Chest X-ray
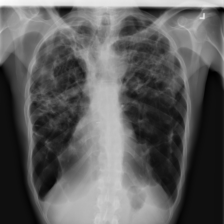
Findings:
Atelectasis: negative
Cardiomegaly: negative
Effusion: negative
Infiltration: negative
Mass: negative
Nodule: negative
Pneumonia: negative
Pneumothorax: negative
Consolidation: negative
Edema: negative
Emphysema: negative
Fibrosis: negative
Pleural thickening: negative
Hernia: negative